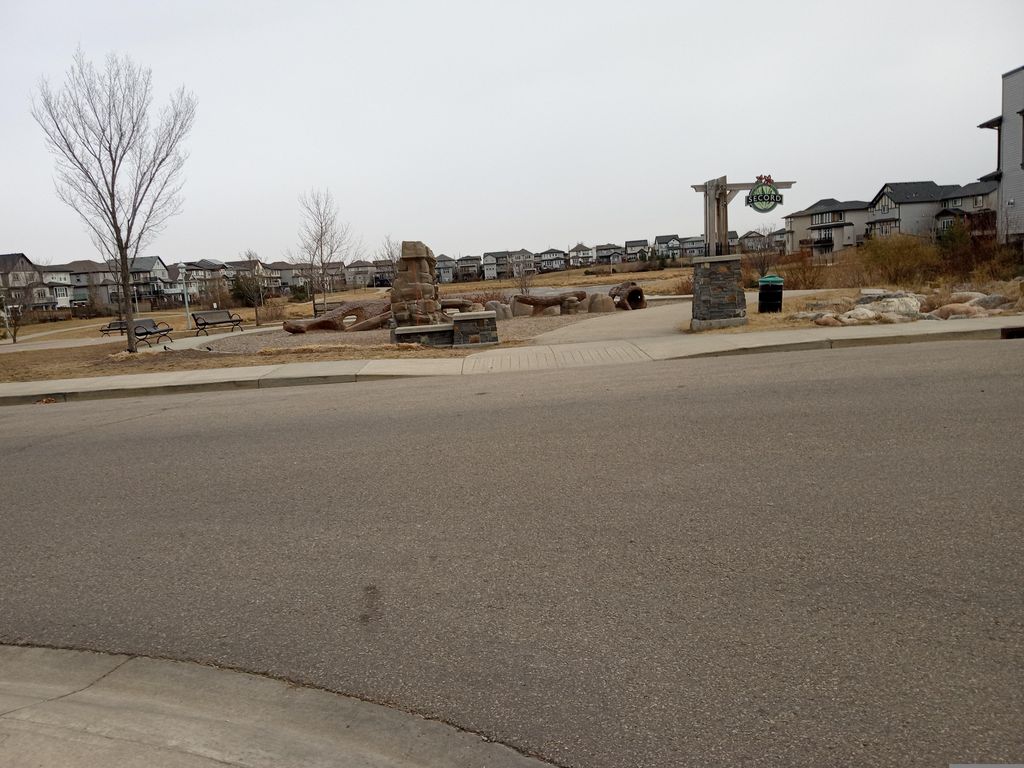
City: edmonton